Question:
In my view tree in Storyboard I just see my subviews greyed (in some other view controllers only part of them are greyed). They are not visible in Storyboard but work as expected in the app.
This is not really convenient to work on my views design. Any bright idea?
Tried
- 'misplaced="YES"'-
Thanks
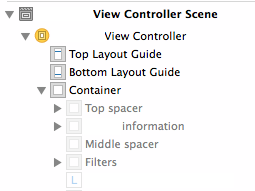
Answer: Those are 'uninstalled' views. The concept of 'Installed' views (and constraints) was introduced in Xcode 6 along with the addition of size classes.
Basically 'installed' for a particular size class means the view will appear and be part of layout for that size class.
To make them not gray and re 'install' them, go select the views, go to the properties inspector, and click 'Installed' at the very bottom. The views should now appear fully opaque and will now appear at whatever size class in which you are currently viewing this nib.